Question: I want to run query to get data from mysql with php pdo.
Query must be like this: 'SELECT * FROM akt_djubrenje where ID_akt = (I need to get value from html with ajax)...'
So first I have a mysql data:
'''
CREATE TABLE IF NOT EXISTS 'akt_djubrenje' (
'ID' int(11) NOT NULL AUTO_INCREMENT,
'ID_akt' int(11) NOT NULL,
'hemija' varchar(30) NOT NULL,
'kol' int(11) NOT NULL,
'jmere' varchar(5) NOT NULL,
PRIMARY KEY ('ID')
) ENGINE=MyISAM DEFAULT CHARSET=latin1 AUTO_INCREMENT=3 ;
'''
also I have an input field HTML with value:
'''
<input id="akt_djubrenje" name="akt_djubrenje" type="text" placeholder="1" value="1" class="form-control input-md">
'''
How I need to fetch data from mysql where 'ID_akt = $_POST['akt_djubrenje']'
so I write this php PDO file:
'''
try {
/* Establish the database connection */
$conn = new PDO("mysql:host=localhost;dbname=$dbname", $username, $password);
$conn->setAttribute(PDO::ATTR_ERRMODE, PDO::ERRMODE_EXCEPTION);
$statement->execute(array(':akt_djubrenje' => $_POST['akt_djubrenje']));
$result = $conn->query('SELECT * FROM akt_djubrenje where ID_akt = :akt_djubrenje"');
$rows = array();
$table = array();
$table['cols'] = array(
array('label' => 'ID', 'type' => 'number'),
array('label' => 'Hemija', 'type' => 'string'),
array('label' => 'Kolicina', 'type' => 'number'),
array('label' => 'Jed.mere', 'type' => 'string')
);
foreach($result as $r) {
$temp = array();
// the following line will be used to slice the Pie chart
$temp[] = array('v' => (int) $r['ID']);
$temp[] = array('v' => (string) $r['hemija']);
$temp[] = array('v' => (int) $r['kol']);
$temp[] = array('v' => (int) $r['jmere']);
$rows[] = array('c' => $temp);
}
$table['rows'] = $rows;
$jsonTable = json_encode($table);
} catch(PDOException $e) {
echo 'ERROR: ' . $e->getMessage();
}
echo $jsonTable;
'''
also I call php file with ajax:
'''
function tabela() {
var json = $.ajax({
url: 'getdjubrenje.php', // make this url point to the data file
dataType: 'json',
async: false
}).responseText;
var data = new google.visualization.DataTable(json);
visualization = new google.visualization.Table(document.getElementById('akt_djubrenje'));
visualization.draw(data, null);
}
'''
But I dont get anything?
Can anybody see what can be a problem here and how I can solve it?
also when I run php file I get: 'Fatal error: Call to a member function execute() on a non-object in /home/agroagro/public_html/getdjubrenje.php on line 18'
UPDATE:

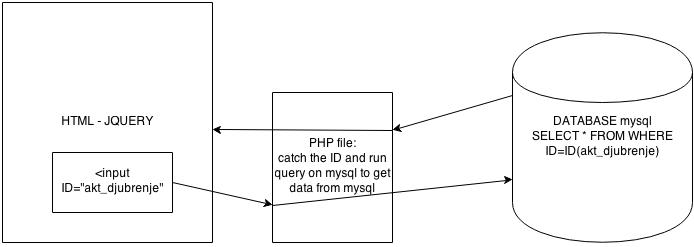
Answer: You need to move 'execute()' command under the query, also you need to use object created with the query
'''
$result = $conn->query("SELECT * FROM akt_djubrenje where ID_akt = :akt_djubrenje");
$result->execute(array(':akt_djubrenje' => $_POST['akt_djubrenje']));
'''
From documentation
> - -
Learn more <URL>